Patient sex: M
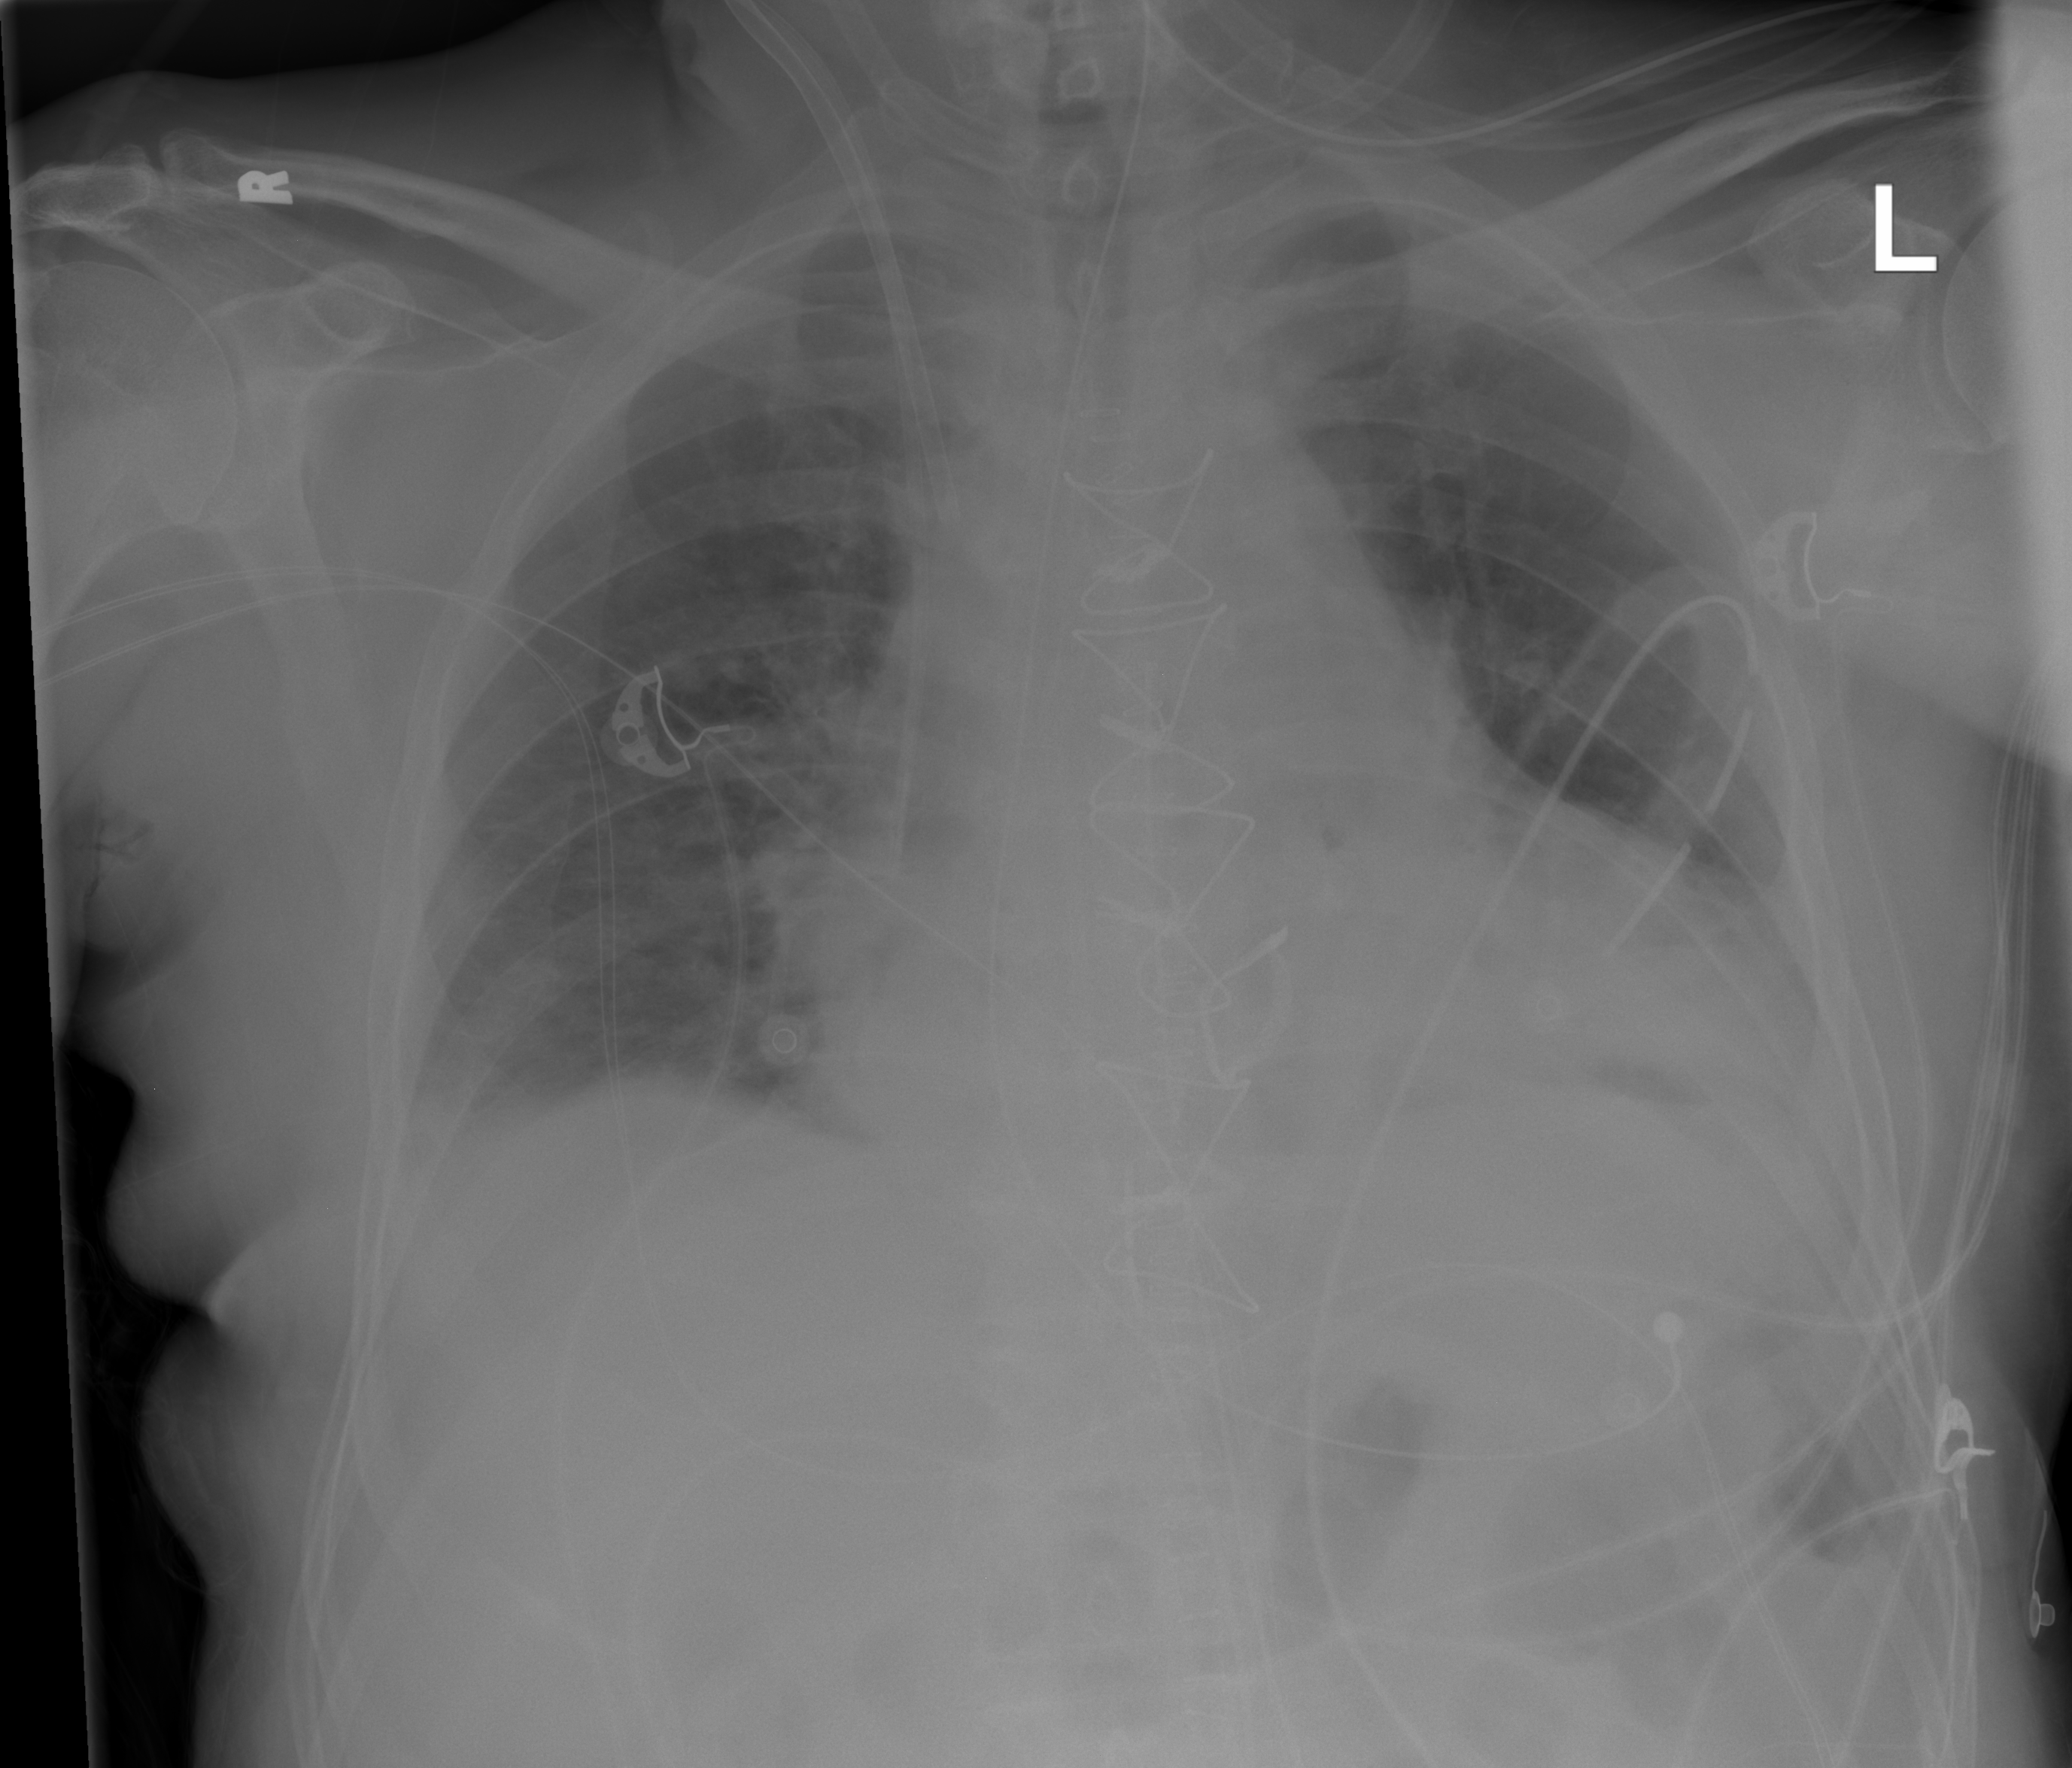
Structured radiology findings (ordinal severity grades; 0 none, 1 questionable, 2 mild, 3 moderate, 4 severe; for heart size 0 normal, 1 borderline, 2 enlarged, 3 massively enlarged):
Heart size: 2
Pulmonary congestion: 2
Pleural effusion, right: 1
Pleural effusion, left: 1
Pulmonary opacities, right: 2
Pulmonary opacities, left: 0
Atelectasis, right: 0
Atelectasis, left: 0